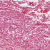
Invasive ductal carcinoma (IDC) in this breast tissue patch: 0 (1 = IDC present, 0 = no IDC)